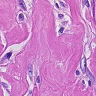
Metastatic tissue present: yes